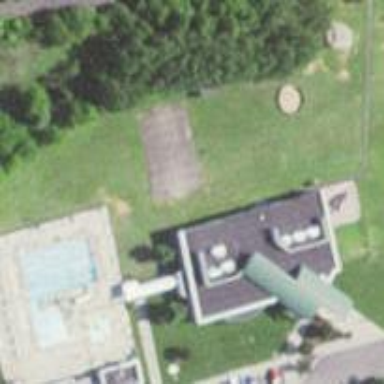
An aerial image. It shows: Building that houses fitness center.